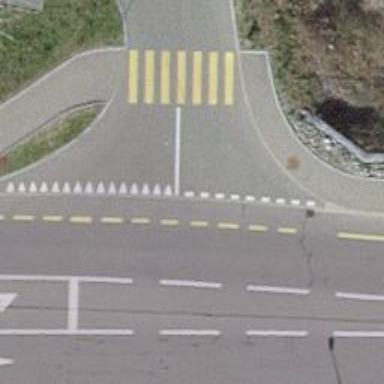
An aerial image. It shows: Road with "give way" sign.